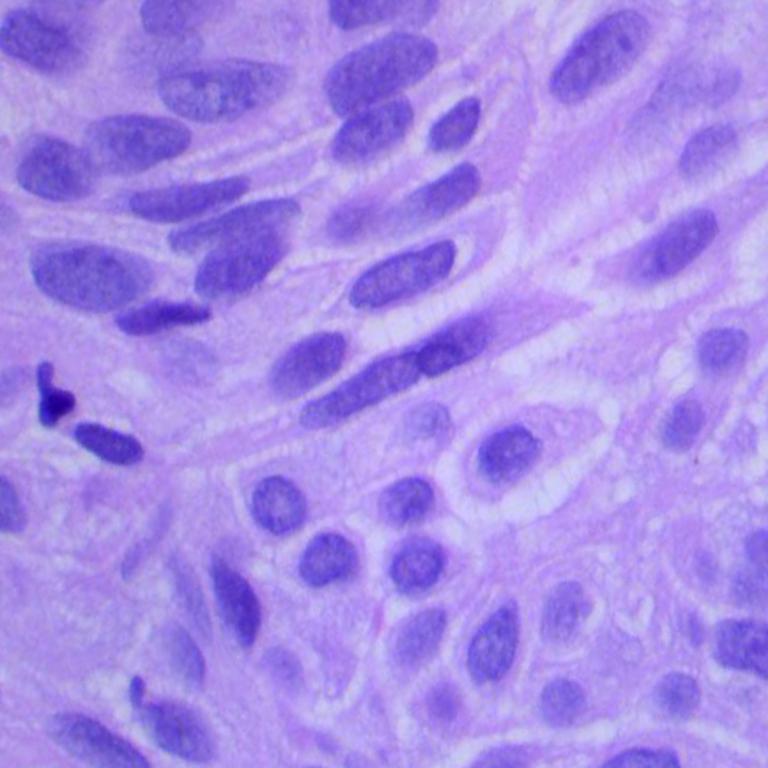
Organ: lung
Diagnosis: squamous carcinomas